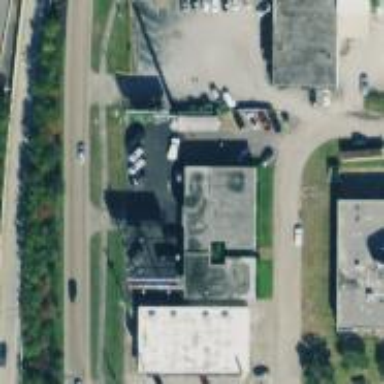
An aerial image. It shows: Car rental facility.